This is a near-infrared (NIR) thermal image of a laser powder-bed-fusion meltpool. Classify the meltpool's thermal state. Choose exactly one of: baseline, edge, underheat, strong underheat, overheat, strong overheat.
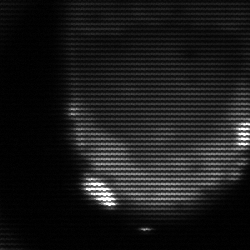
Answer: edge